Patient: sex M, age 74
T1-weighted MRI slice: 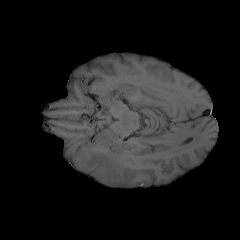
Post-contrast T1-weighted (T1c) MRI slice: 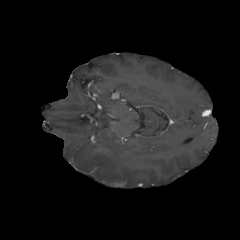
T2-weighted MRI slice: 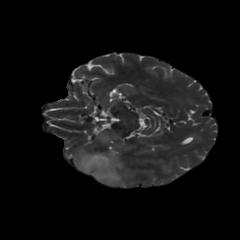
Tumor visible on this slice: yes
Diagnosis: Astrocytoma, IDH-wildtype
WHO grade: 3